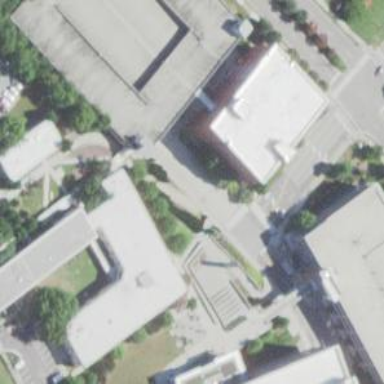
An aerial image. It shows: College or university.